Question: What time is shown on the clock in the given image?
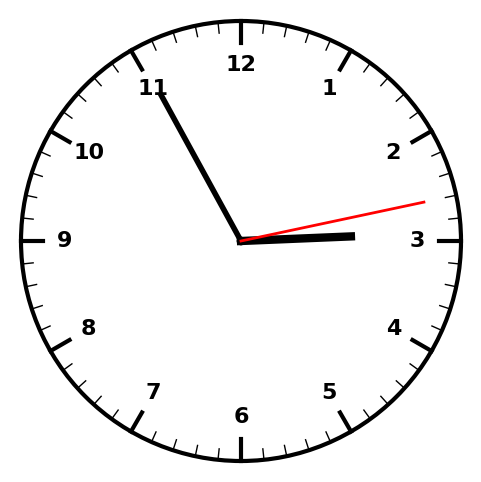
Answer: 02:55:13